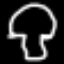
Label: mushroom